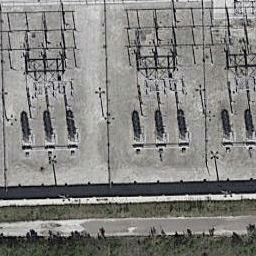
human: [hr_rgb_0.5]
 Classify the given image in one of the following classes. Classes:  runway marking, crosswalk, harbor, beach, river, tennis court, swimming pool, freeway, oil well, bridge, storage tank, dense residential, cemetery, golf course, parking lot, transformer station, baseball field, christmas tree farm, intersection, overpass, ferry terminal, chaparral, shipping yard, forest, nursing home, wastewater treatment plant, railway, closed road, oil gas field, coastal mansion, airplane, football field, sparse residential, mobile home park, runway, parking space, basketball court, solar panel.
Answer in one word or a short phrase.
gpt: transformer station